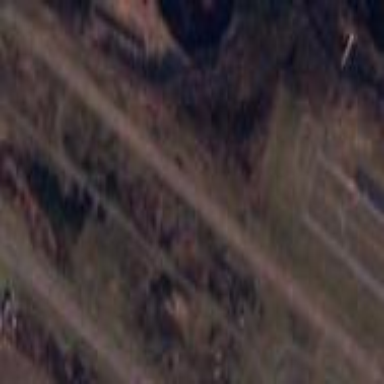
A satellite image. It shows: Asphalt runway at the airport area.